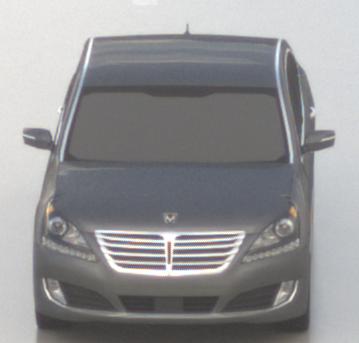
Make: Hyundai
Model: Equus
Detailed model: Gen. 2 VI
Model produced from: 2009
Model produced until: 2016
Doors: 4
Color: gray
Road condition: wet road
Daytime: morning or afternoon
Contrast: low contrast